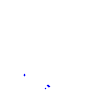
Particle: kaon